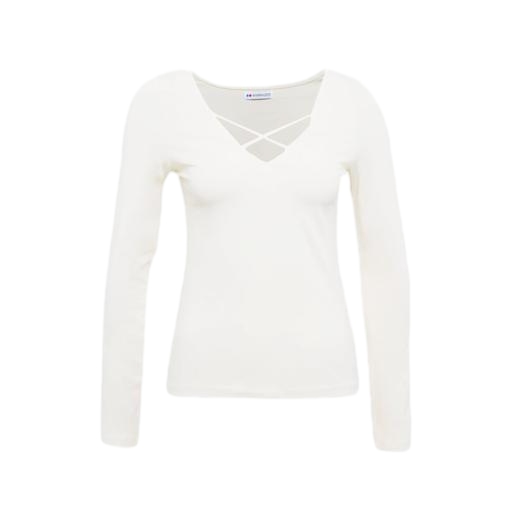
white v-neck long-sleeve top, white long-sleeve lace-up top, white long-sleeve v-neck tee, white background